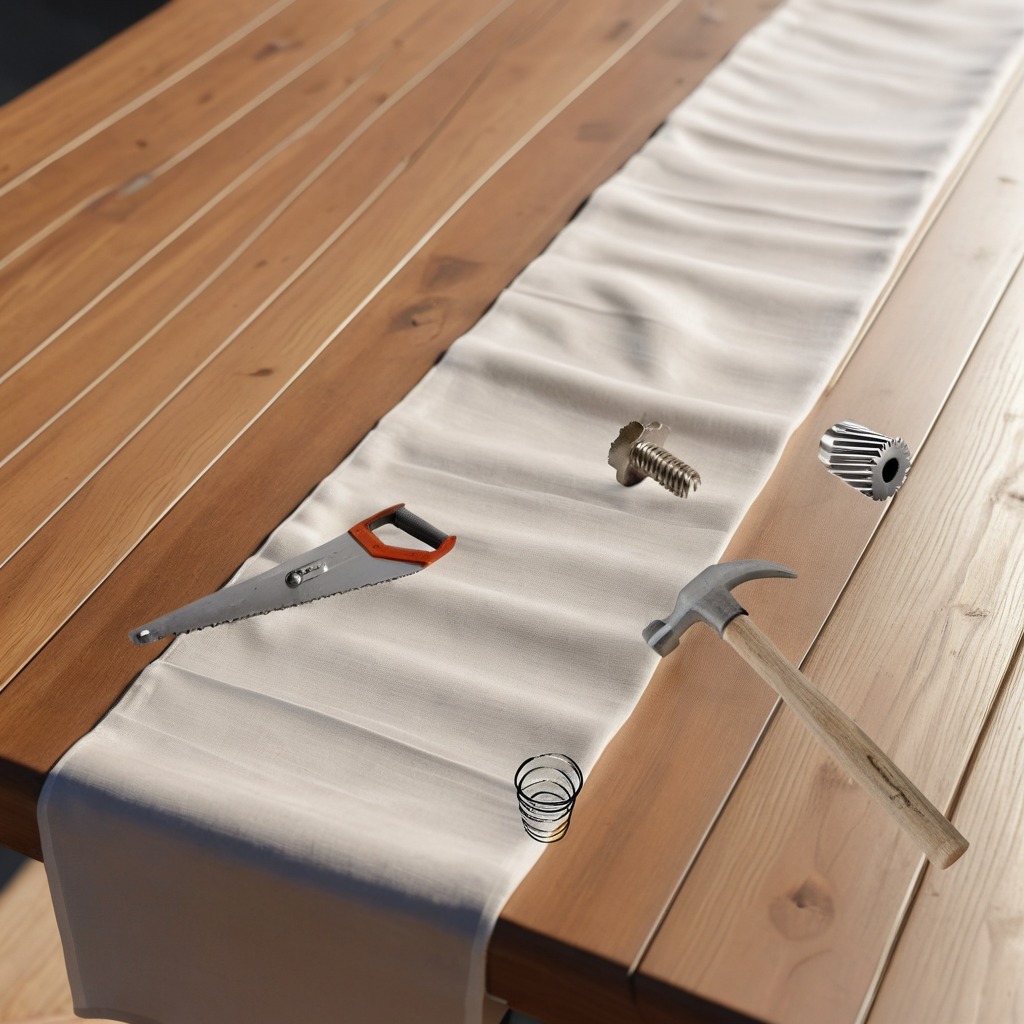
A steel gear with teeth, a hammer, a metal machine screw, a coiled metal spring, and a handheld metal saw are lying on the wooden table.